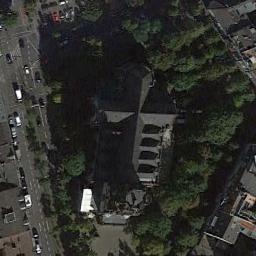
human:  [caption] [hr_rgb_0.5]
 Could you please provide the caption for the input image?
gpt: The church with a tower and the rest of the church has a cross-shaped roof .

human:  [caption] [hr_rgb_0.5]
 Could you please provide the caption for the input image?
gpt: There is a church surrounded by some trees with a road passed by .

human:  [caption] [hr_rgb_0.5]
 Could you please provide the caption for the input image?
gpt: A church with a black roof  The main house of the church has a cross-shaped roof  There are many trees and a road around the church  There are many cars on the road .

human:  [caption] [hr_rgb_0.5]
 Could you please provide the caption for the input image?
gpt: This is a church with many thick trees around it .

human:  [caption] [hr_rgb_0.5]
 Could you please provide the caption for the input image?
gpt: There are many trees near the church .